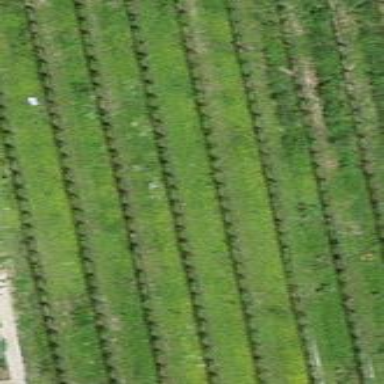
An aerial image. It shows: Vineyard where grapes are grown.